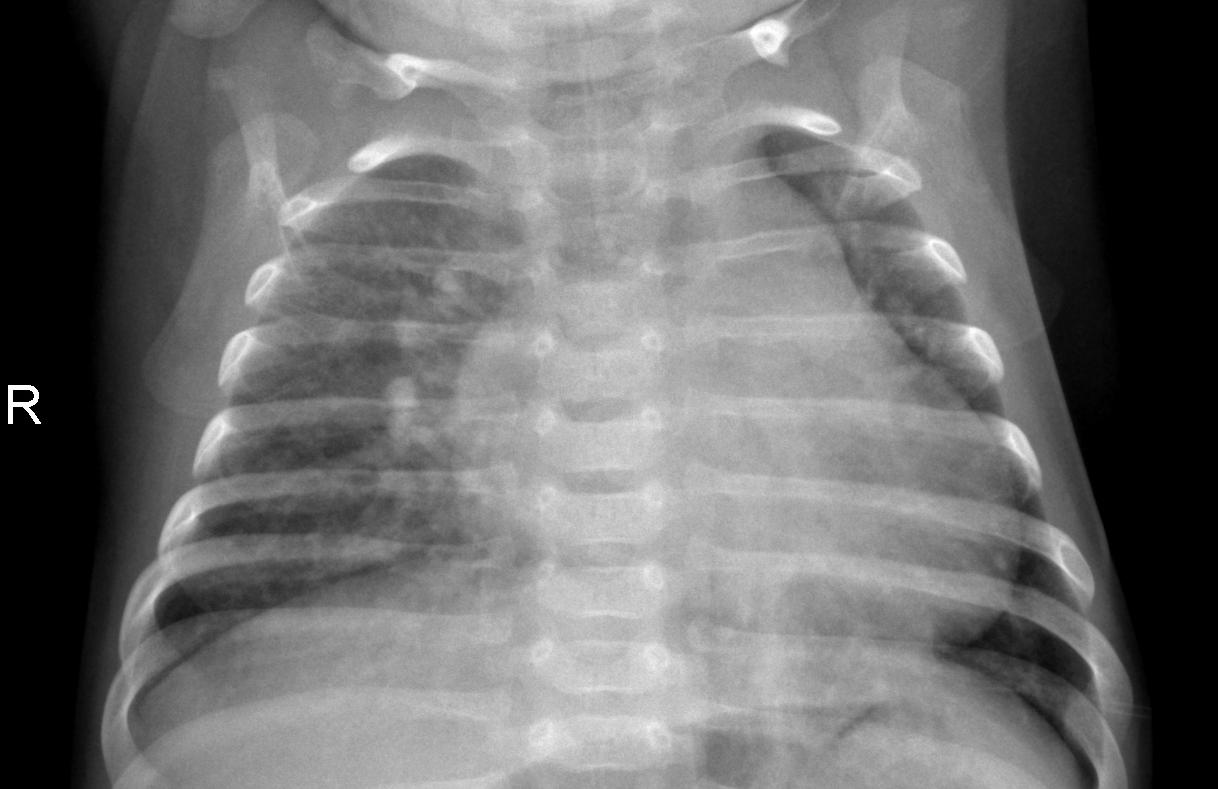
Diagnosis: PNEUMONIA